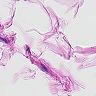
Metastatic tissue present: no